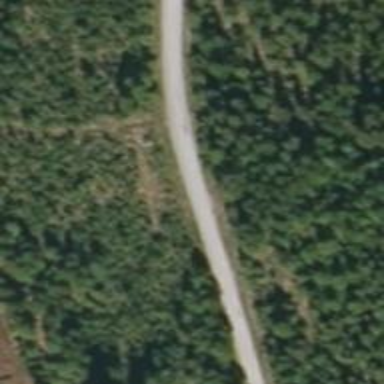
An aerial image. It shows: Unclassified road.